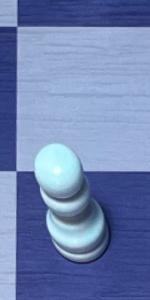
Label: Pawn_White